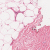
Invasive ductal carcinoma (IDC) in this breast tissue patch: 0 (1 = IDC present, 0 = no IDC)